Question: Here's a ViewController, and it has a container view. Note the container is only a part of the fullscreen, as usual.

So the container contains the VC on the right. It could be, say, "Parts" showing the Parts list.
But (where the container is). Maybe: Parts, Tires, Brakes, Oils.
Of course, only one will show at a time, on that area.
What the heck is the best way to really do that?
In the past I've made four container views (in the exact same location and size) and just brought up the one I wanted, and manually removed the other three.
What is the proper solution here???
Note -- a related question is, indeed, ?? (In that way you could still swap "manually", it would just be much easier to need only one, not five matching, container views.)
Finally here's a related essay found on the www ...
<URL>
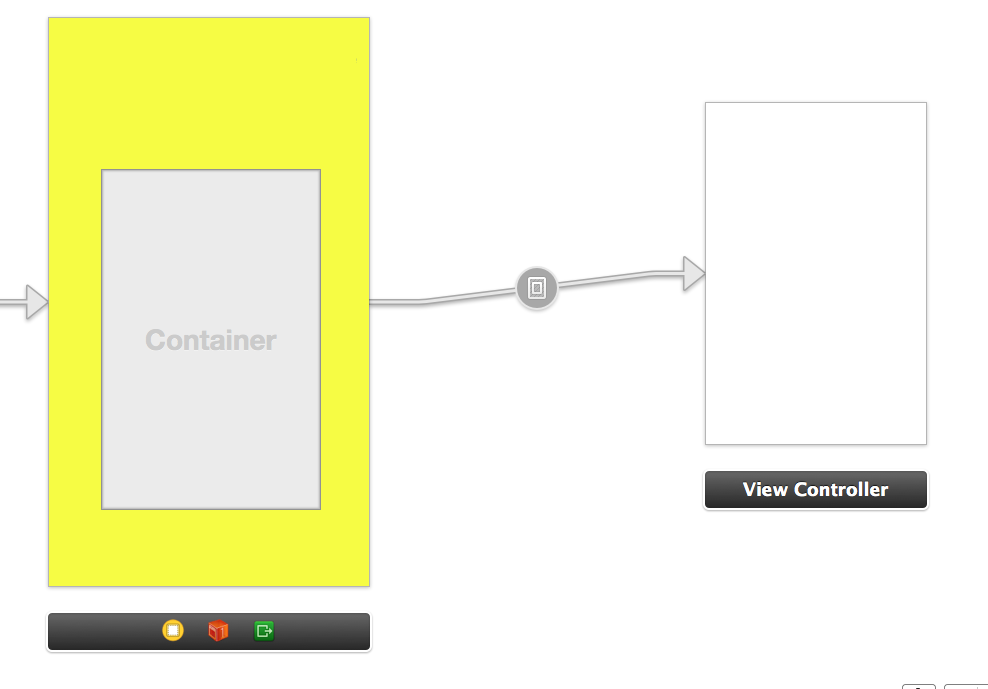
Answer: You have - as expected - several options.
Use a UIPageViewController. You can then even swipe between the different child view controllers and they will only be loaded when they are needed.
You have to set the 'UIPageViewController''s 'dataSource' to an object that implements at least these two methods:
'''
#pragma mark - UIPageViewControllerDataSource
- (UIViewController *)pageViewController:(UIPageViewController *)pageViewController
viewControllerBeforeViewController:(UIViewController *)viewController
{
// Return the viewController instance _before_ the given viewController or nil when there are no more view controllers to display.
return nil;
}
- (UIViewController *)pageViewController:(UIPageViewController *)pageViewController
viewControllerAfterViewController:(UIViewController *)viewController
{
// Return the viewController instance _after_ the given viewController or nil when there are no more view controllers to display.
return nil;
}
'''
Create an outlet for your container view and then programmatically add/remove the child view controller you want to display, like so:
'''
- (void)setCurrentChildViewController:(UIViewController *)viewController
{
// Remove existing child
if (self.currentChildViewController) {
if (self.currentChildViewController.isViewLoaded) {
[self.currentChildViewController.view removeFromSuperview];
}
[self.currentChildViewController willMoveToParentViewController:nil];
[self.currentChildViewController removeFromParentViewController];
}
// Now add viewController as child
[self addChildViewController:viewController];
[viewController didMoveToParentViewController:self];
viewController.view.frame = self.containerView.bounds;
viewController.view.autoresizingMask = UIViewAutoresizingFlexibleHeight | UIViewAutoresizingFlexibleWidth;
[self beginAppearanceTransition:YES animated:NO];
[self.containerView addSubview:viewController.view];
[self endAppearanceTransition];
self.currentChildViewController = viewController;
}
'''
Hide and show the child view controllers as you have described in your question, but I'd rather pick option 1 or 2, depending on your needs.
---
Footnote for beginners:
With Storyboards, when you load a UIViewController, you often need to use 'instantiateViewControllerWithIdentifier:', so, a simple example
'''
SomeViewController *vc = [self.storyboard instantiateViewControllerWithIdentifier:@"someViewControllerStoryboardID"];
// see method created in option 2
[self setCurrentChildViewController:vc];
'''